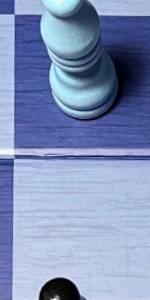
Label: Empty